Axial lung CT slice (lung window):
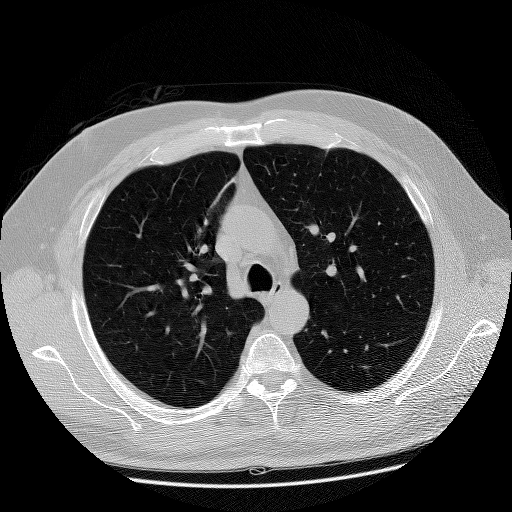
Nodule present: no